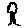
Label: tree